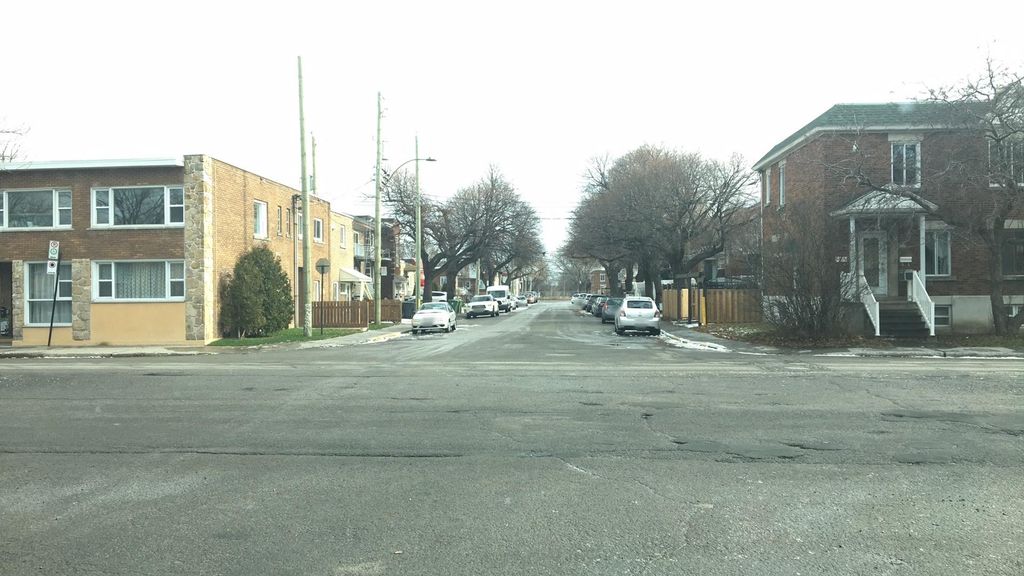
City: montreal